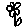
Label: flower